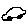
Label: car